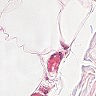
Metastatic tissue present: no